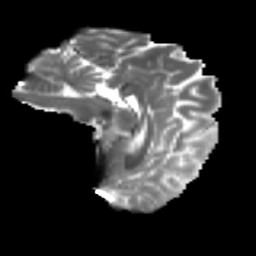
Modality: T2w
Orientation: sagittal
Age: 29
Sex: female
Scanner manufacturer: ge
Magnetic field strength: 3 T
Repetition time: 7.8 s
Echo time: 0.0606 s